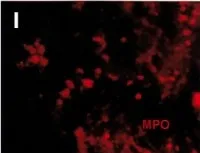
Autopsy findings. (H-J) NETs in the thrombus. The detection of NETs was performed similar to the renal specimens. , x 400.
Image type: pathology (immunostaining)